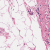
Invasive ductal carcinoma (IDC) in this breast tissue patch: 0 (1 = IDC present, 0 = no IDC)